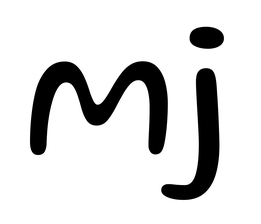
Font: Gluten_Light